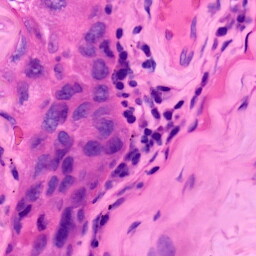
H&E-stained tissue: Lung